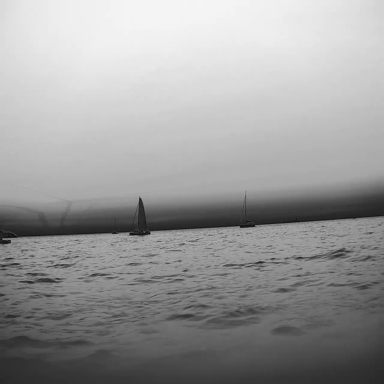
There are three sailboats in the infrared image.